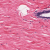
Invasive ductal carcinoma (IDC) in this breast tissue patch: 0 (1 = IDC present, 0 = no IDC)